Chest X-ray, PA view. Patient: 18 years old, sex F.
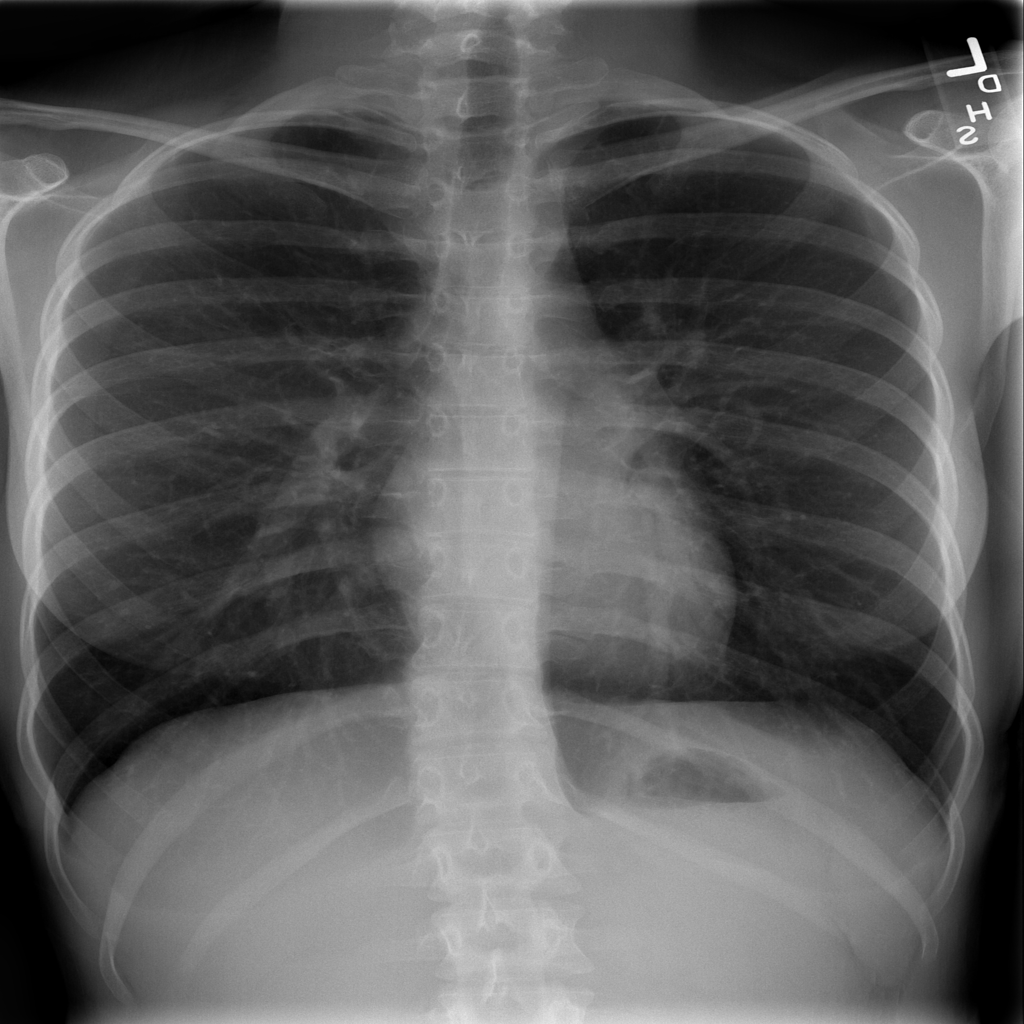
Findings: No Finding